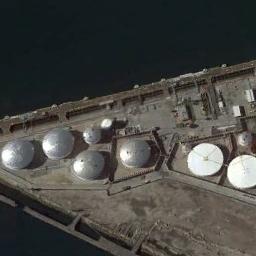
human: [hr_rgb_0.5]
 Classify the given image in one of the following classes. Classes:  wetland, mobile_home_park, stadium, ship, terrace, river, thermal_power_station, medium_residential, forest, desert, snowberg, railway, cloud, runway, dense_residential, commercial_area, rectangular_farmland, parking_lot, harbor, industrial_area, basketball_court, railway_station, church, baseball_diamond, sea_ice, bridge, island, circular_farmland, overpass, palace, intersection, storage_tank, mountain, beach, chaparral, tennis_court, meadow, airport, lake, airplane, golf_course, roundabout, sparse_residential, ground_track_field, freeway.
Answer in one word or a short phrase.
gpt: storage_tank